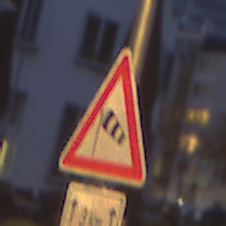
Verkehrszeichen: SeitenwindVonLinks
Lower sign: LaengeEinerStrecke2
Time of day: Night
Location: Outdoor (Urban)
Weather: PartlyCloudy
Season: NotSpecified
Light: Artificial